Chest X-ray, PA view. Patient: 68 years old, sex M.
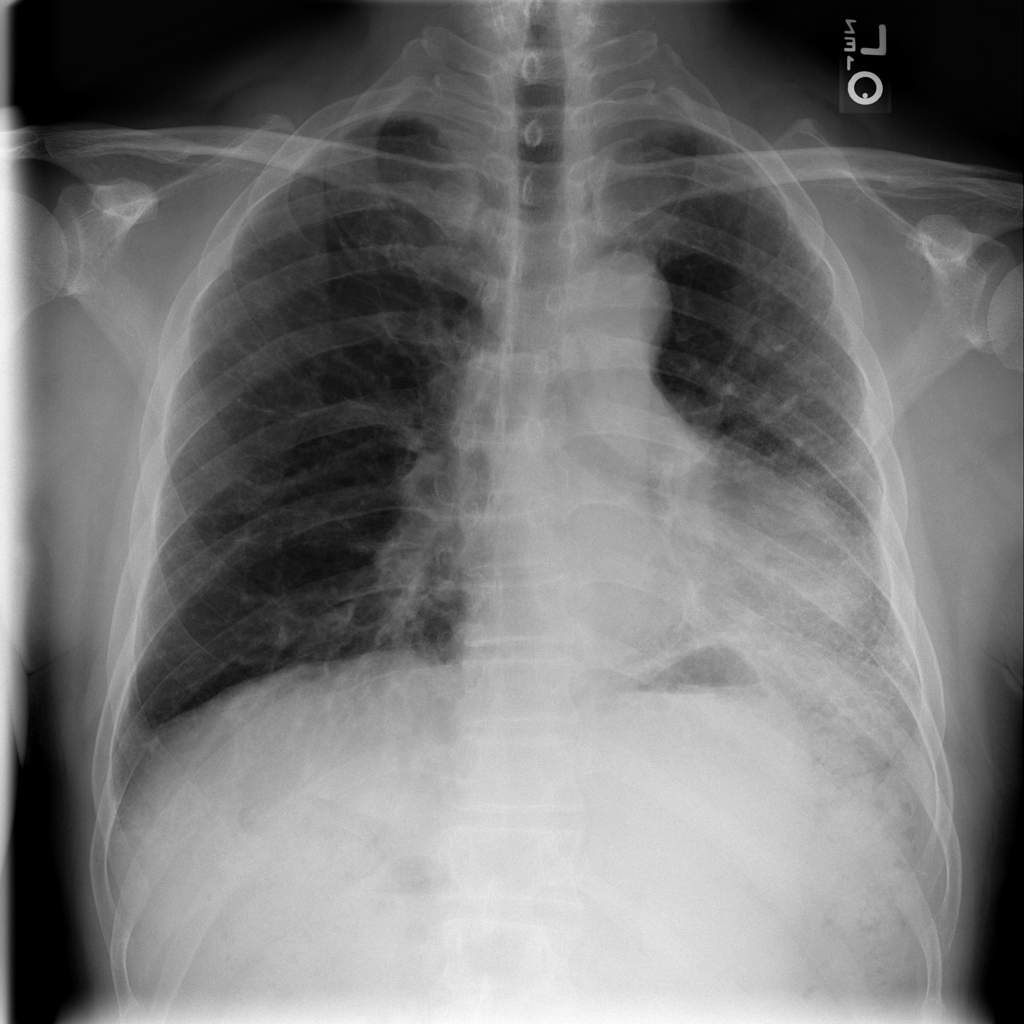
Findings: Fibrosis